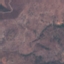
Land use / land cover class: HerbaceousVegetation